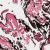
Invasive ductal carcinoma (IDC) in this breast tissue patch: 0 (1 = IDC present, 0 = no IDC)